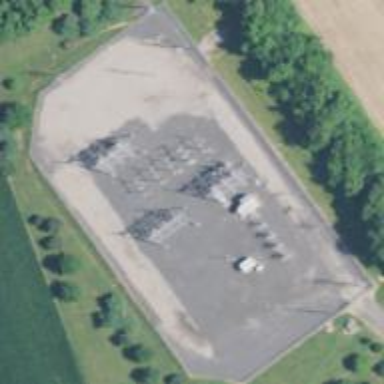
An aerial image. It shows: Substation for power.